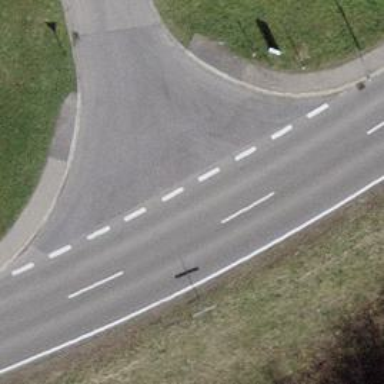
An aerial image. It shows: Unclassified road with asphalt surface.